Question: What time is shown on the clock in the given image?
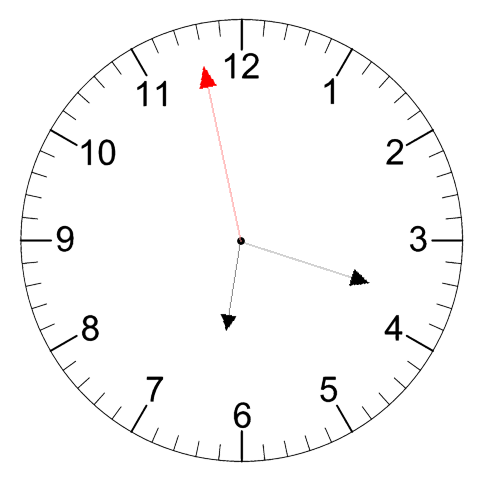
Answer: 06:17:58